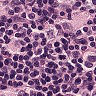
Metastatic tissue present: yes